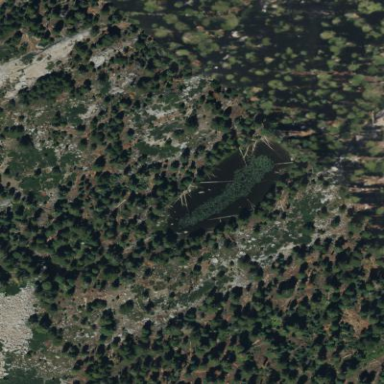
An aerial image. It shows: Wet meadow with wood vegetation.